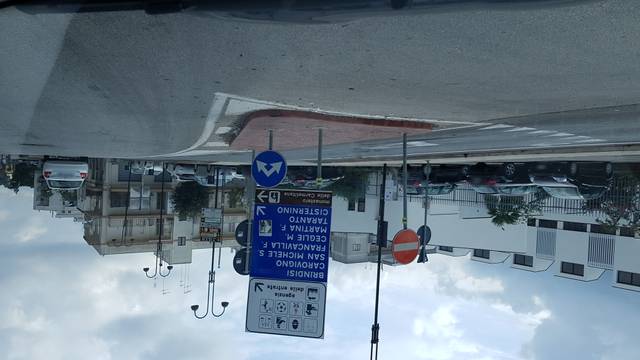
Region: Italy
Coordinates: 40.728, 17.573